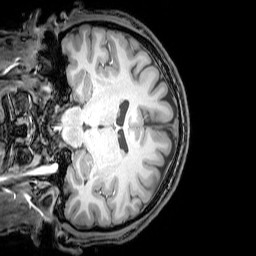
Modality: T1w
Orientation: coronal
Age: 26
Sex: male
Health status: healthy
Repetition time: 0.081 s
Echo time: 0.037 s